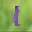
Label: 1